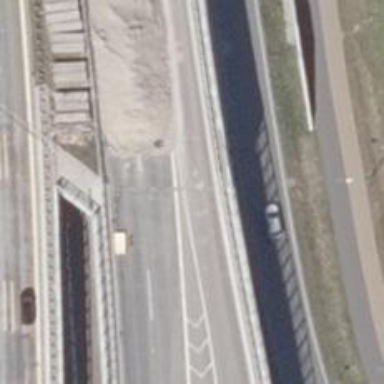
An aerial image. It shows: Asphalt surface bridge on trunk link highway.